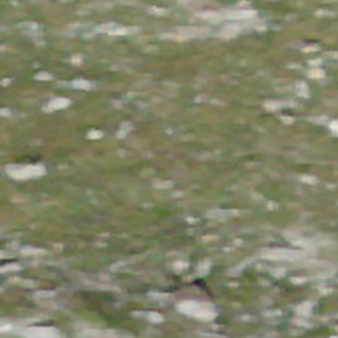
Label: other